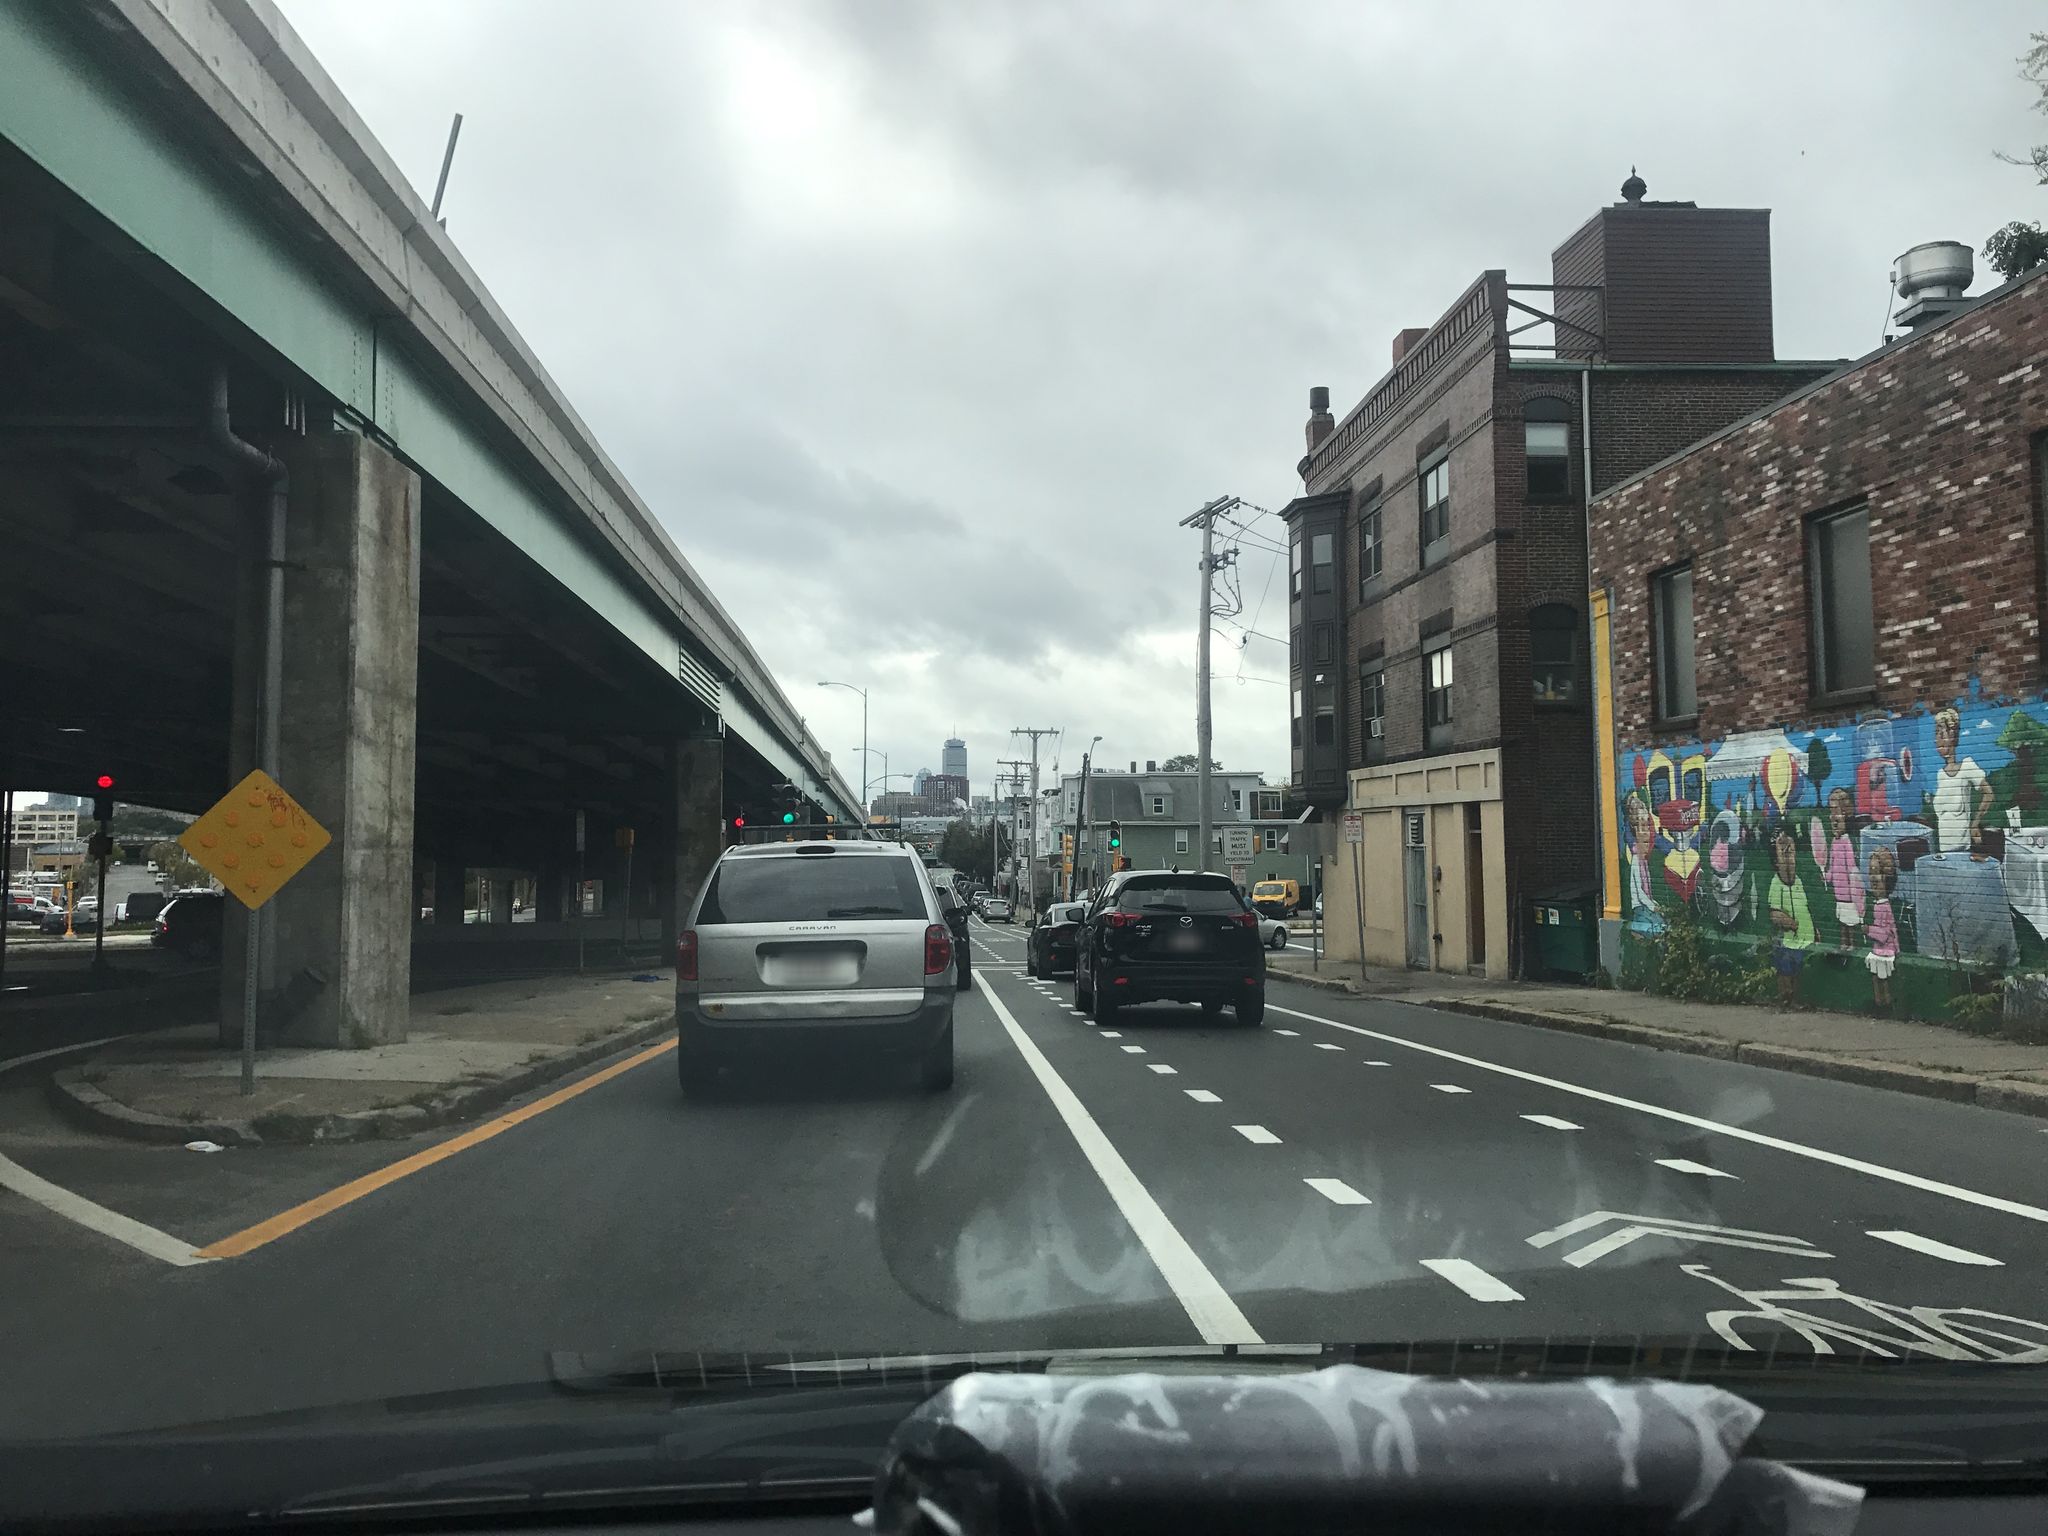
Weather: cloudy
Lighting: day
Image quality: good
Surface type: driving surface
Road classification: trunk
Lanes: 2, 1
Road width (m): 45.7
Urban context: urban centre
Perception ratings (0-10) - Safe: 2.39, Lively: 4.17, Beautiful: 4.56, Boring: 2.32, Depressing: 5.06, Wealthy: 2.36